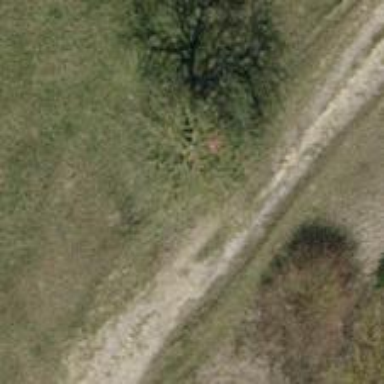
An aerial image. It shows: Single tag "natural: tree."